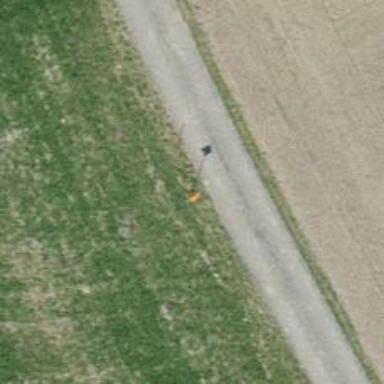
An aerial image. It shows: Orange pipeline marker.